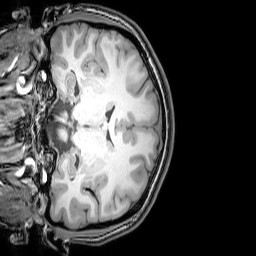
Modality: T1w
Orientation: coronal
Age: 22
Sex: female
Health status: healthy
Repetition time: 0.081 s
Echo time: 0.037 s